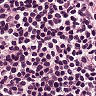
Metastatic tissue present: no